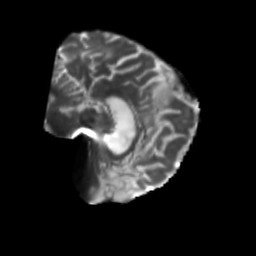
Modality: T2w
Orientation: sagittal
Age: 68
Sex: male
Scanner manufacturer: siemens
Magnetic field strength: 3 T
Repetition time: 5.47 s
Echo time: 0.0854 s